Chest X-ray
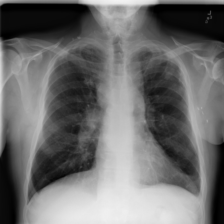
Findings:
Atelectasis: negative
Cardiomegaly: negative
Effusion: negative
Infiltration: negative
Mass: positive
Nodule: negative
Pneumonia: negative
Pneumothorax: negative
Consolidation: negative
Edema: negative
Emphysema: negative
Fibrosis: negative
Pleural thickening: negative
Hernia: negative